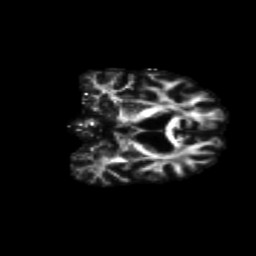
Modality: FA
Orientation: coronal
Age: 74
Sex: male
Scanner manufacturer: siemens
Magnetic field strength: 3 T
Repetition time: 4.71 s
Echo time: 0.0906 s